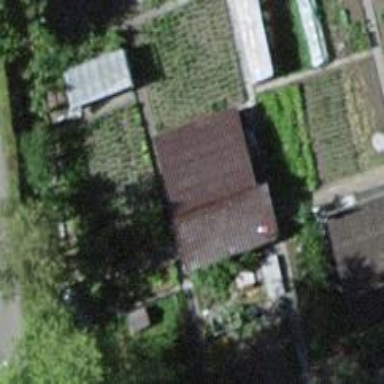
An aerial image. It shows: Allotment house.